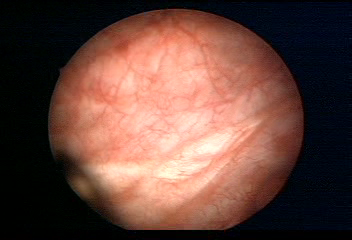
Modality: WLC
Class: Normal mucosa
Bladder cancer association: No